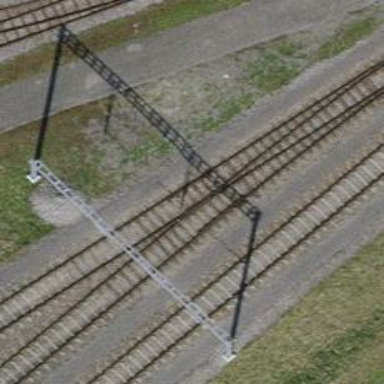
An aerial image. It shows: Single-track railway spur.